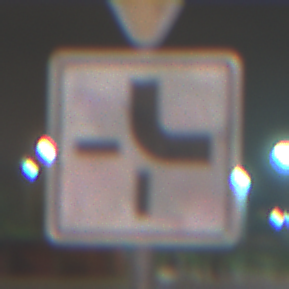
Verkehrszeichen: VerlaufVorfahrtsstrasse4
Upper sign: VorfahrtGewaehren
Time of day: Night
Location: Outdoor (Urban)
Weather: PartlyCloudy
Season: NotSpecified
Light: Artificial